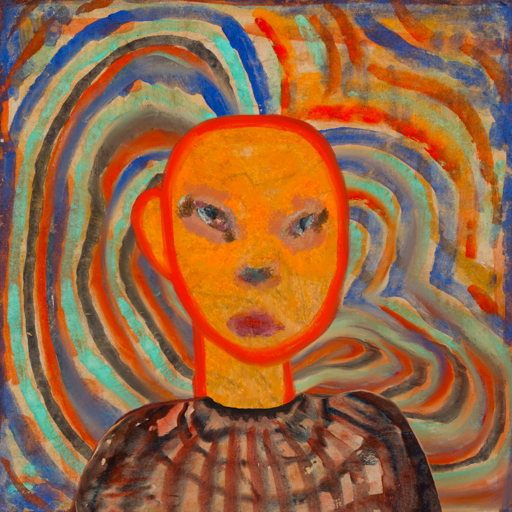
Background: Sisters, Head And Neck Front: Sisters, Face Front: Boggyland, Bust: Orphan, Hair Front: Blank, Head Accessory: Blank, Second Necklace: Blank, Necklace: Blank, Baby: Blank